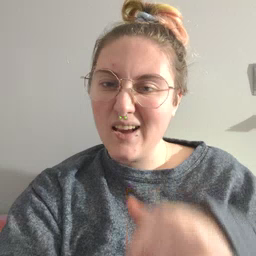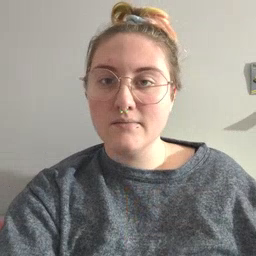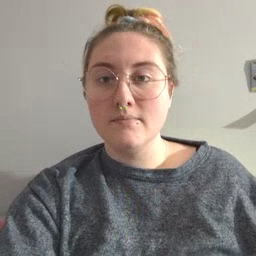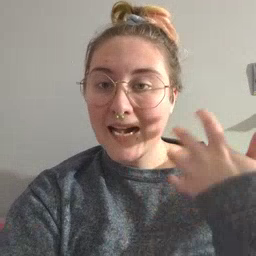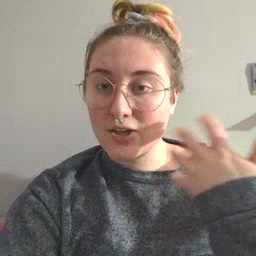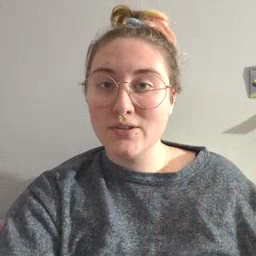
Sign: tiger